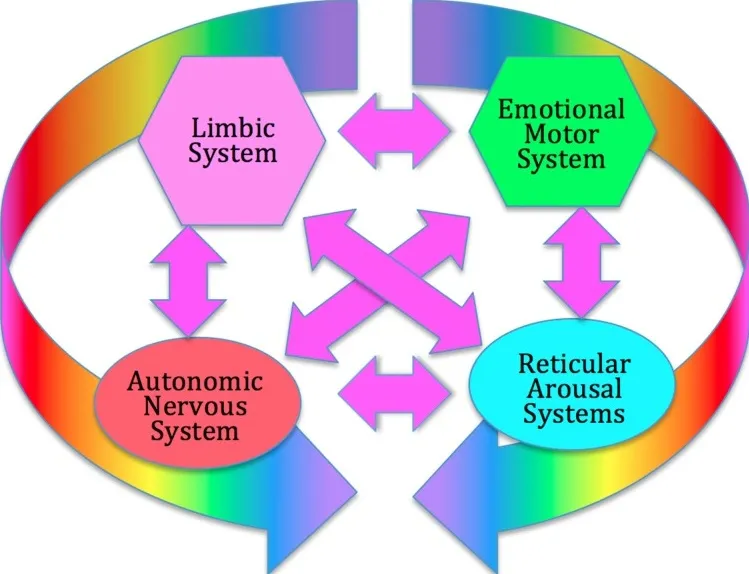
The Core Response Network (CRN). The CRN organizes immediate, instinctive response to environmental challenges, prior to extensive cortical processing. It includes the autonomic nervous system (hypothalamus), the limbic emotional system (amygdala, hippocampus, septal region), the emotional motor system (portions of the basal ganglia, red nucleus, periaqueductal gray), and the reticular arousal systems. All these systems interact strongly through multiple feed-back and feed-forward connections, forming a complex dynamical system which can enter various discrete functional and dysfunctional states.
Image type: pathology (giemsa)